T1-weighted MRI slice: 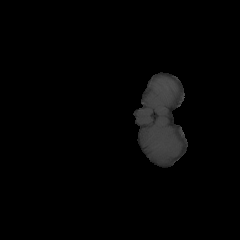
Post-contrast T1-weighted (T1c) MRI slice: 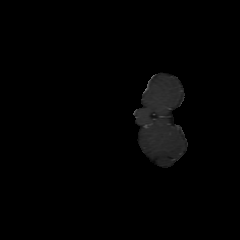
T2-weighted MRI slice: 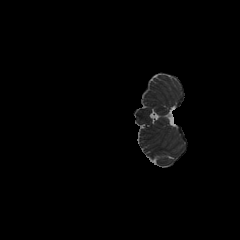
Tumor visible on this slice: no